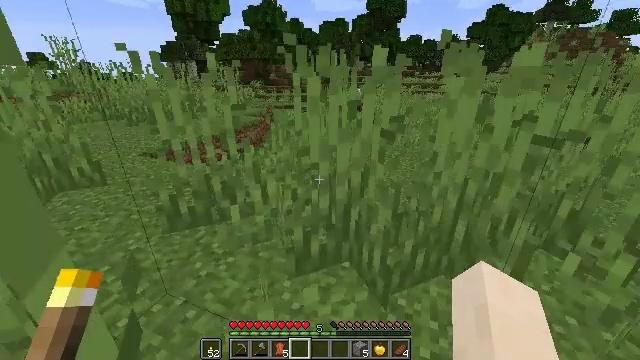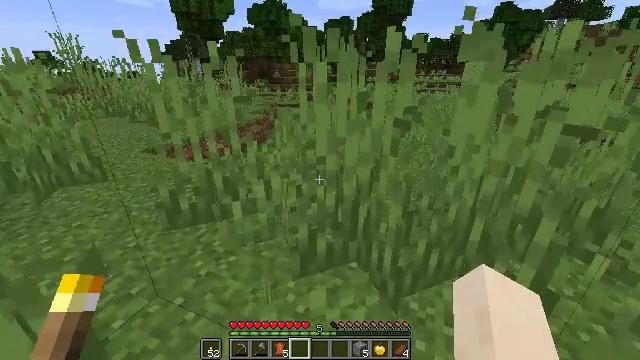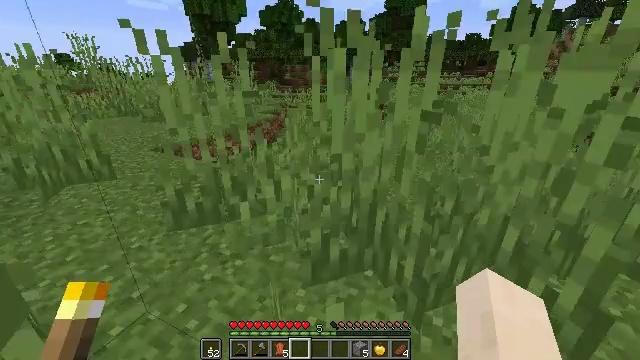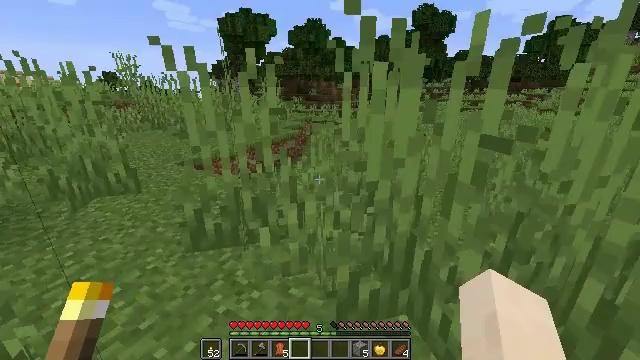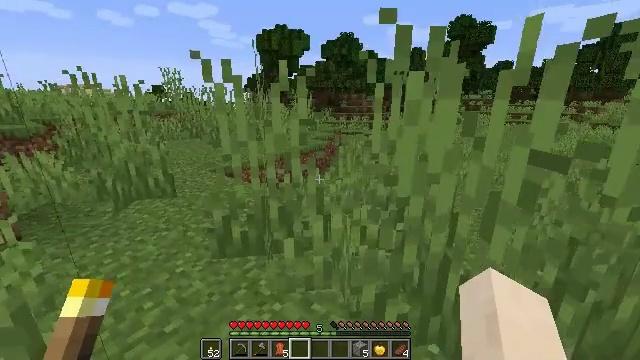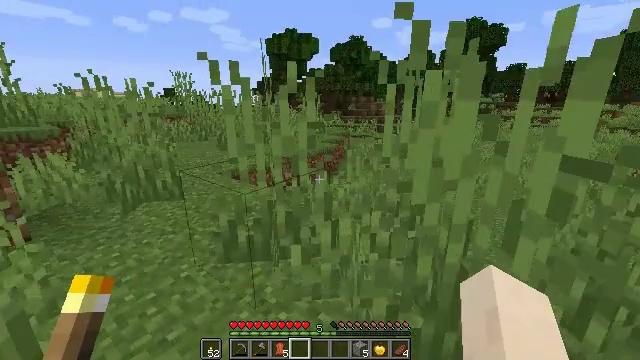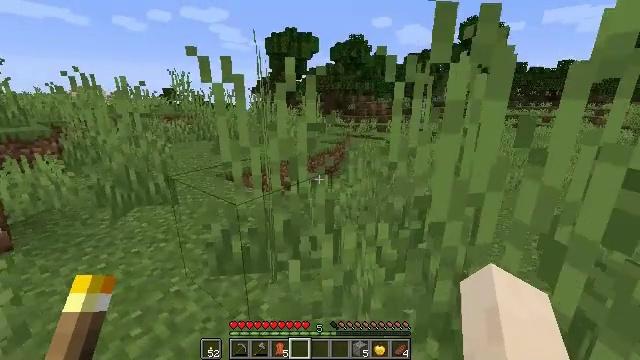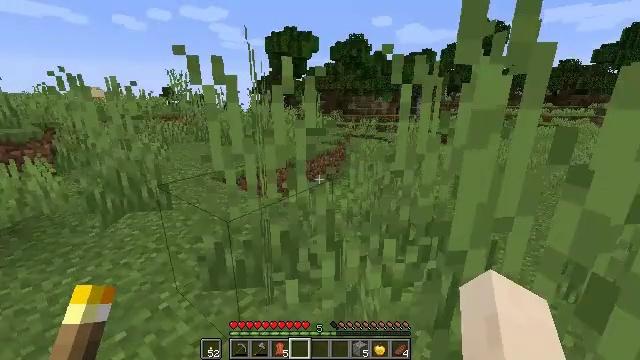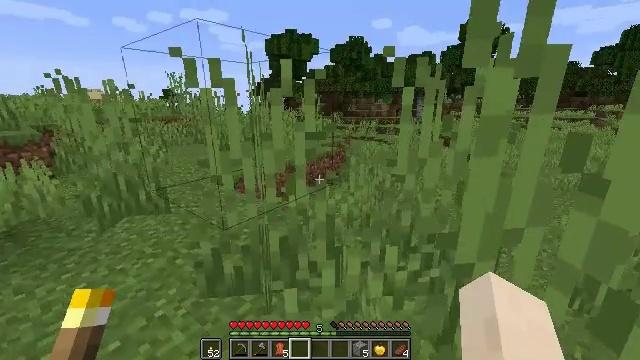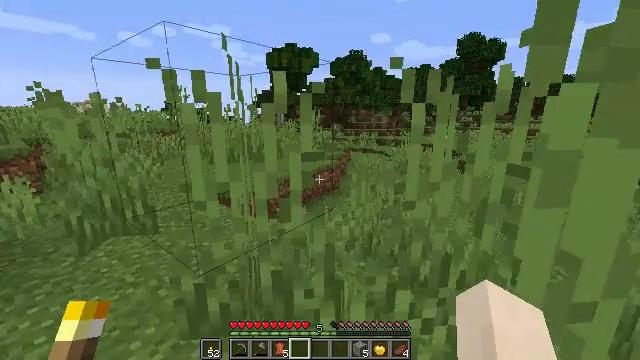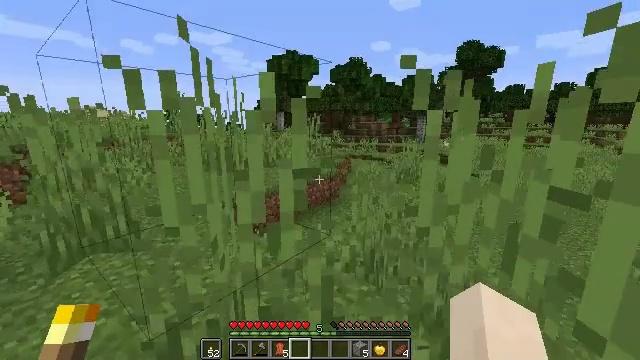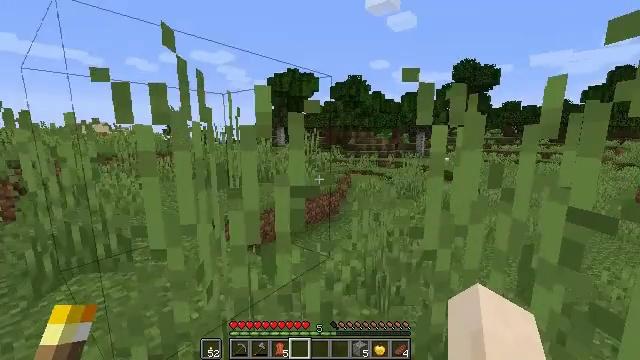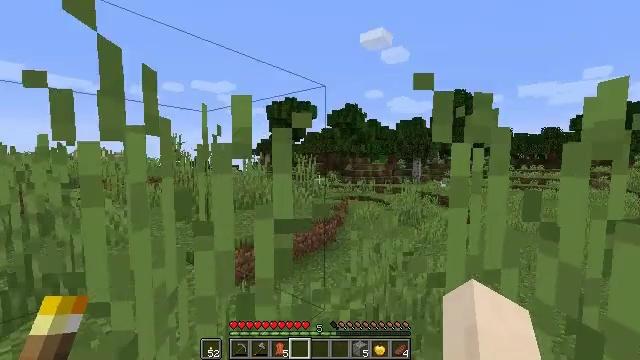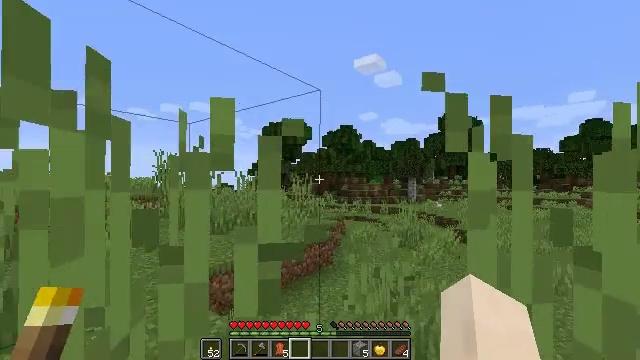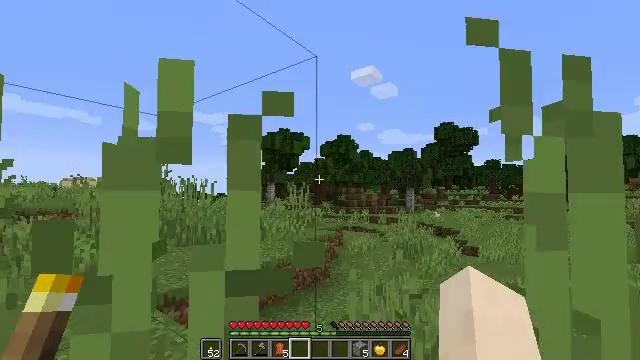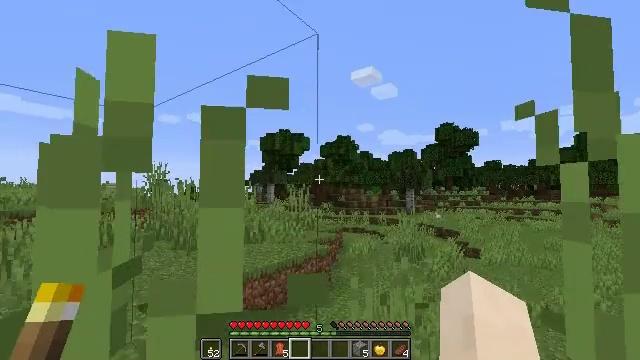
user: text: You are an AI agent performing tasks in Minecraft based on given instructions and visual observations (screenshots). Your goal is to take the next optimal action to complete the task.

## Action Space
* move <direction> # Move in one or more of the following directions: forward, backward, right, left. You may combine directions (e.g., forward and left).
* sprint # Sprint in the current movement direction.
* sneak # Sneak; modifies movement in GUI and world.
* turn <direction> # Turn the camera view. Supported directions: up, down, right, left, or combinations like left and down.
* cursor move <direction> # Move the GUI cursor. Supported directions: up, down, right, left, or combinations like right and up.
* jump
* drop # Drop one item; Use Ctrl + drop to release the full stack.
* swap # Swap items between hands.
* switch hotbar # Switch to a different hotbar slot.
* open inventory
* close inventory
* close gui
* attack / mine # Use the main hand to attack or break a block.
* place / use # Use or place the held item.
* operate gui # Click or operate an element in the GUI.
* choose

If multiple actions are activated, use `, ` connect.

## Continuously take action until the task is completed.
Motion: motion action
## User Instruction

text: Drop gravel.
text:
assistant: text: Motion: no_op
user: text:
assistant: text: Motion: turn left
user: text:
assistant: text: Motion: turn left and up
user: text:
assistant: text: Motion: turn left and up
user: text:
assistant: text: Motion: move forward, turn left
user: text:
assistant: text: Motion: move forward
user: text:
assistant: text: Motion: move forward
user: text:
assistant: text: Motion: move forward
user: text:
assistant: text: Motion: move forward, turn up
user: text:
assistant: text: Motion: move forward, turn up
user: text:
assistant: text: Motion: move forward, turn up
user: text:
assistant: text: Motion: move forward, turn up
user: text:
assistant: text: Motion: move forward, turn up
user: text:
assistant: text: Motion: move forward, turn up
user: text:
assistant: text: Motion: move forward
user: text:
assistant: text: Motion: no_op
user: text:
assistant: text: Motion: no_op
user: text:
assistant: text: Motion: turn up
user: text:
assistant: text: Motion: turn up
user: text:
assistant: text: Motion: close inventory
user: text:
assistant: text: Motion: close inventory
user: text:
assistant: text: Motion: close inventory
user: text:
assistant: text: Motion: close inventory
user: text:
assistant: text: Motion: cursor move down, open gui
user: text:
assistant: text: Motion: cursor move right and down
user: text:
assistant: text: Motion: cursor move right and down
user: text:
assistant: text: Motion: cursor move right and down
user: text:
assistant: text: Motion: no_op
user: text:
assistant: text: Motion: no_op
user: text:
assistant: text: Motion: no_op